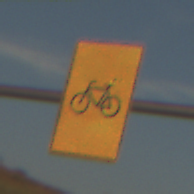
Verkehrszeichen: RadverkehrOhnePfeilsymbol
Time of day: SunriseSunset
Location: Outdoor (Nature)
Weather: PartlyCloudy
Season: NotSpecified
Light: Natural